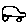
Label: car